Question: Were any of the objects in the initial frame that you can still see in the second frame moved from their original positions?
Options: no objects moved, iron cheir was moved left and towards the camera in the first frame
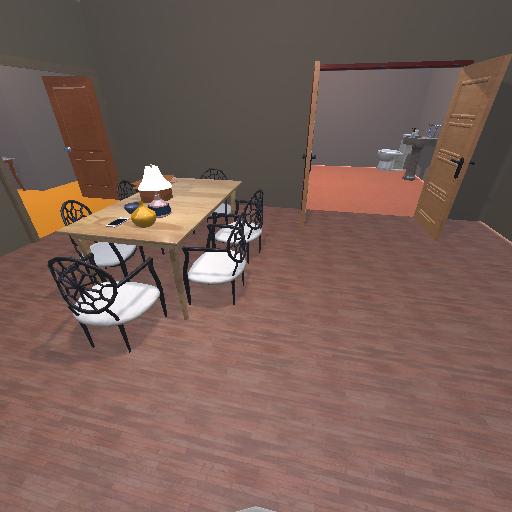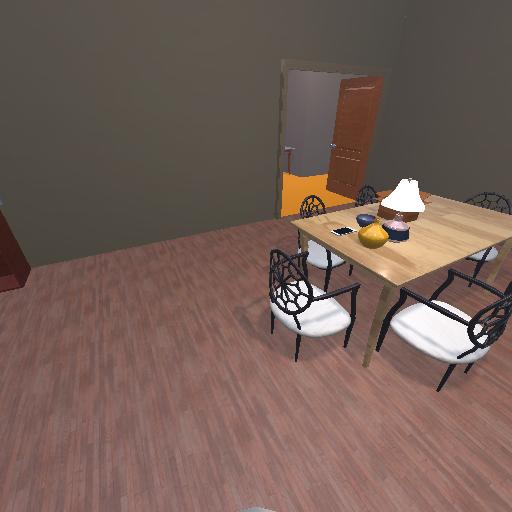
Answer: no objects moved